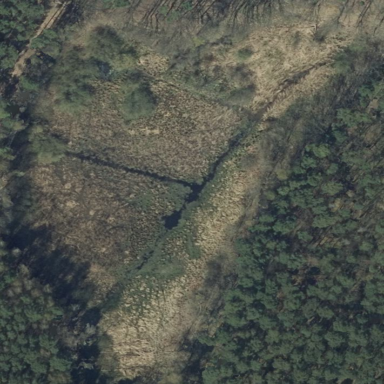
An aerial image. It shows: Bog wetland.